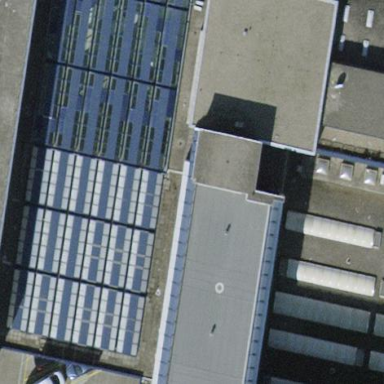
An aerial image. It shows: Office building with flat roof.